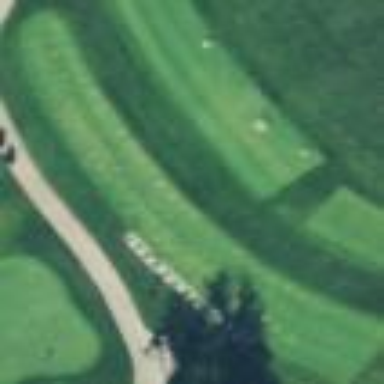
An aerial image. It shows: Grass area designated as golf tee.